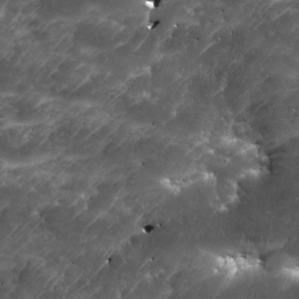
Label: non_frost